Field crop: tomato
Growth stage: 1
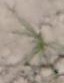
Species: cyperus